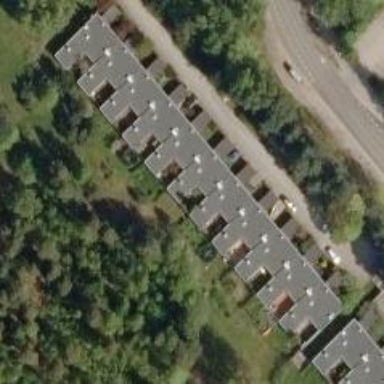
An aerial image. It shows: Terrace building.